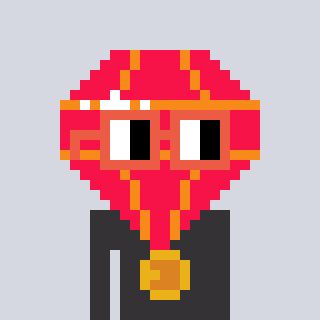
a pixel art character with square orange glasses, a red diamond-shaped head and a grayscale-colored body on a cool background